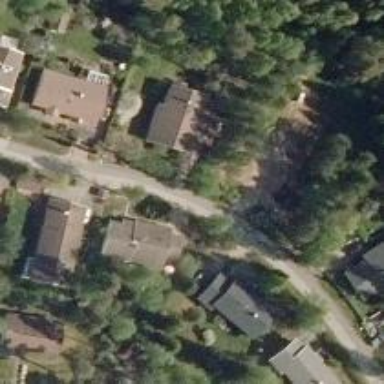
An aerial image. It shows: Footway.